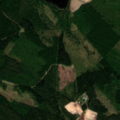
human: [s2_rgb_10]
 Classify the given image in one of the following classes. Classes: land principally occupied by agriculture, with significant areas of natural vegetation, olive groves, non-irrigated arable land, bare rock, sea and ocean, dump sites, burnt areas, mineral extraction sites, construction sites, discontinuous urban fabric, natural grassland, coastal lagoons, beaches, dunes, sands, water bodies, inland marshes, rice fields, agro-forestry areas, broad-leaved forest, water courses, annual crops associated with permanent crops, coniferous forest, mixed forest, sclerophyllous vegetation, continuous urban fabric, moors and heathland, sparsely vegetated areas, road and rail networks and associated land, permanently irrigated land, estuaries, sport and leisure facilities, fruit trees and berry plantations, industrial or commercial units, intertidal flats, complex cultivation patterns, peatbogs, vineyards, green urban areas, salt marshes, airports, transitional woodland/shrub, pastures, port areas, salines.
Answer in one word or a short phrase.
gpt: coniferous forest, mixed forest